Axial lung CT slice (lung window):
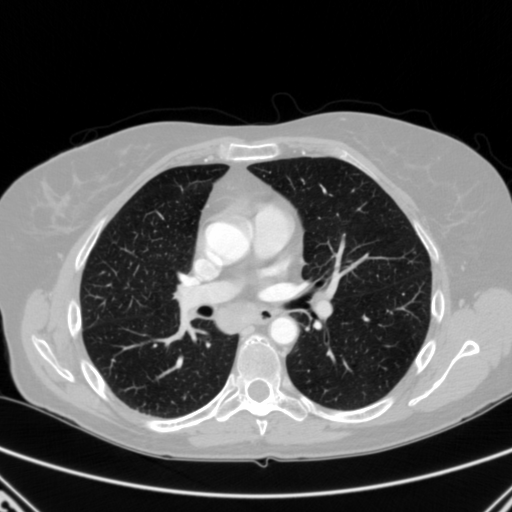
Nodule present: no